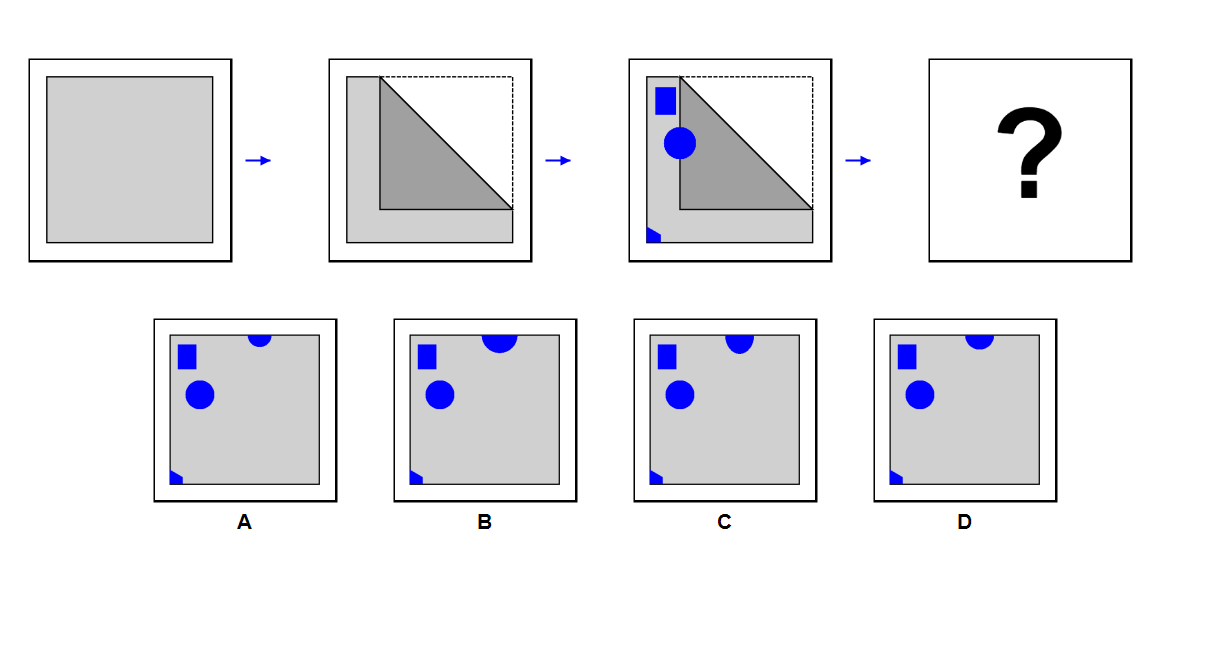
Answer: D